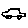
Label: car